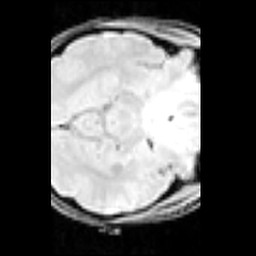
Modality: inplaneT1
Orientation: axial
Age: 21
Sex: male